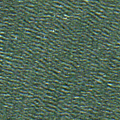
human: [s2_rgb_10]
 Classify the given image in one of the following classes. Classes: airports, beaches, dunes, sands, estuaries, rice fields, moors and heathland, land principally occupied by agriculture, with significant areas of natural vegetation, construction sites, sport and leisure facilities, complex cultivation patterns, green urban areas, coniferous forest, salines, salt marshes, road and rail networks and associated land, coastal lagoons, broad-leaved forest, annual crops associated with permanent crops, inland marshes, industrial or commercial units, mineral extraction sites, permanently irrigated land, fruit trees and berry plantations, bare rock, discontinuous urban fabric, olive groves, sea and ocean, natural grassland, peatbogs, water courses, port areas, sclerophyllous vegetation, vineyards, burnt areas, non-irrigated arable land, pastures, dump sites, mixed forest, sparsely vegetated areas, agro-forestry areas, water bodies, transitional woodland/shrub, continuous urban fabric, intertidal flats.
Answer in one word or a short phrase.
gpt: sea and ocean